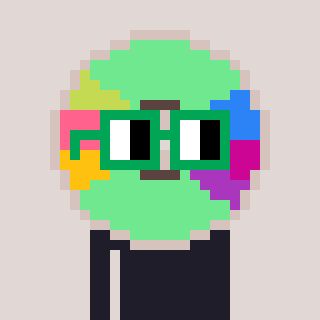
a pixel art character with square green glasses, a cd-shaped head and a orange-colored body on a warm background